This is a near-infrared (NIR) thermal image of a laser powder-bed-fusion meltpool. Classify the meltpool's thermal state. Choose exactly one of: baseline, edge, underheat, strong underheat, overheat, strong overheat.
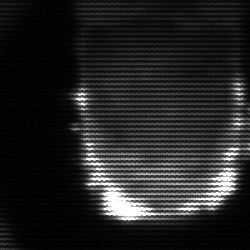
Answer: baseline